Question: This SVG looks blurry in all browsers, at all zoom levels.
'''
<svg xmlns:svg="http://www.w3.org/2000/svg"
xmlns="http://www.w3.org/2000/svg"
width="240" height="240" version="1.1">
<rect width="200" height="200" x="20" y="20"
ry="20" style="fill:#fff;stroke:#000" />
</svg>
'''
In Chrome, Safari and Firefox it looks like this:

If you zoom in you can see that the stroke has a two pixel width, even though the default stroke width is 1px. Manually setting it to 1px does not affect the output.
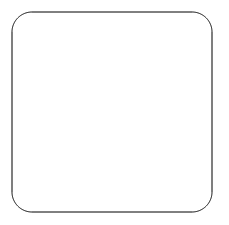
Answer: This has to do with the pixel rastering. The line-width is 1px and it is centered at (20,20). It is drawn between 19.5 and 20.5 px, so that the browser has to color both pixels to "use enough ink".
Solution: Use '19.5' as coordinates to be in the pixel raster.
'''
<svg xmlns:svg="http://www.w3.org/2000/svg"
xmlns="http://www.w3.org/2000/svg"
width="240" height="240" version="1.1">
<rect width="200" height="200" x="19.5" y="19.5"
ry="20" style="fill:#fff;stroke:#000" />
</svg>
'''
Edit:
In the following image, the blue dot has size of '1px' and is located (centered) at '(1,1)'. All four pixels will be colored to get a pixel image that is as close as possible to the not displayable dot.